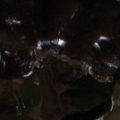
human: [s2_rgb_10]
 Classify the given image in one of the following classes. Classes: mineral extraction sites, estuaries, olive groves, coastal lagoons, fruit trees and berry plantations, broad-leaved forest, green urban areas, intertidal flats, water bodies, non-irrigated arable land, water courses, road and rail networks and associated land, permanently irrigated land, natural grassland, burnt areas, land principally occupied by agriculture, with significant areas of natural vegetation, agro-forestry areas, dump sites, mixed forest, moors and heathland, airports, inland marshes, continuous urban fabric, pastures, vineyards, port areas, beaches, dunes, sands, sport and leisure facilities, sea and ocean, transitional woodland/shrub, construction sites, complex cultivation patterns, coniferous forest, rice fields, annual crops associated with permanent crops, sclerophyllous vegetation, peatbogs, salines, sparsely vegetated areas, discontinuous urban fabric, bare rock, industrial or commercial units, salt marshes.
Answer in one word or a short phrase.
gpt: broad-leaved forest, mixed forest, natural grassland